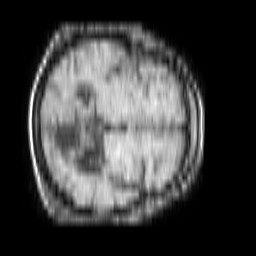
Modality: T1w
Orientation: axial
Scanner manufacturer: philips
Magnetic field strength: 1.5 T
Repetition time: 0.1783 s
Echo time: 0.001825 s